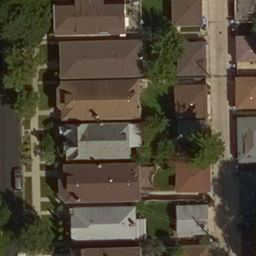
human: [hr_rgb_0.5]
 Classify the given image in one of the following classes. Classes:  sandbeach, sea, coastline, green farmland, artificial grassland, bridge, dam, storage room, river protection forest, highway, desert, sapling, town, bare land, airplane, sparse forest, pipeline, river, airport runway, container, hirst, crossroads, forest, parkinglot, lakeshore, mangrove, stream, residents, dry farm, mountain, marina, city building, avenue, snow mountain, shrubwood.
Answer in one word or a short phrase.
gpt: residents